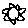
Label: sun